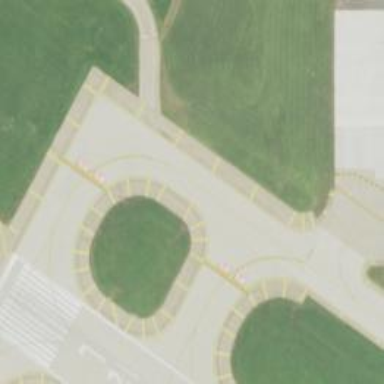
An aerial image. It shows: View of taxiway at the airport.